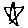
Label: star